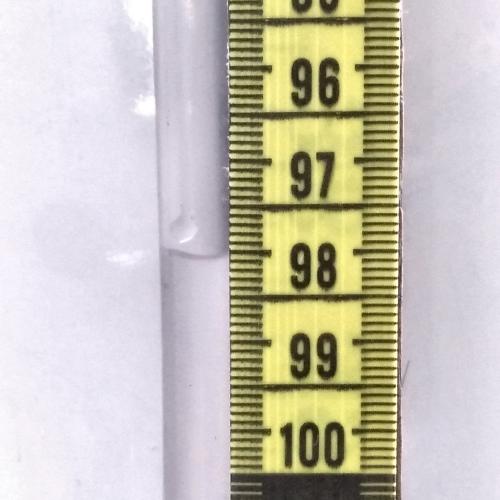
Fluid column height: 98.0 cm